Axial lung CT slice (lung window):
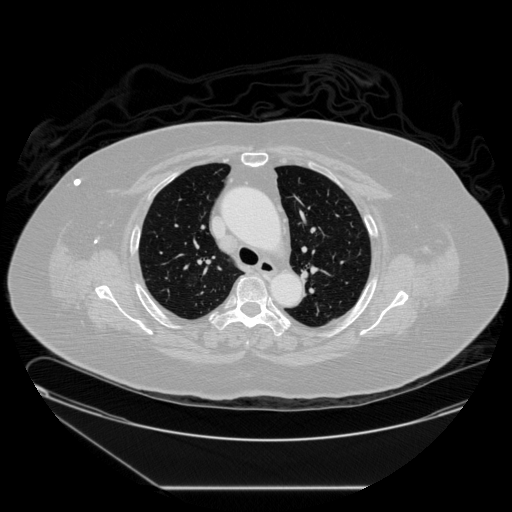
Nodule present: no